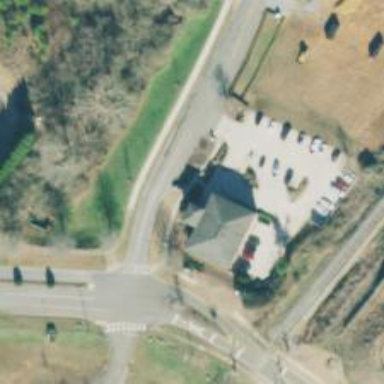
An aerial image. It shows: Healthcare clinic.